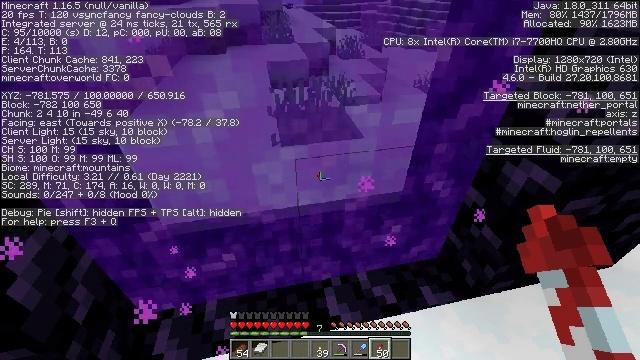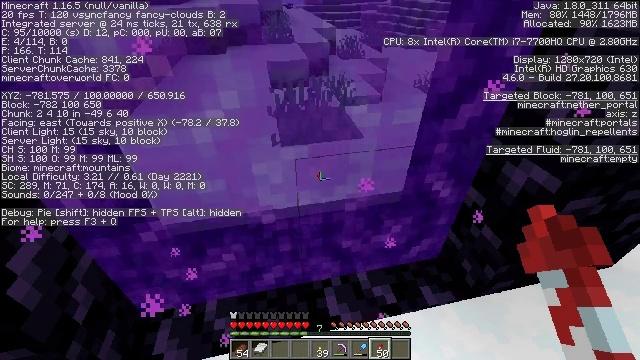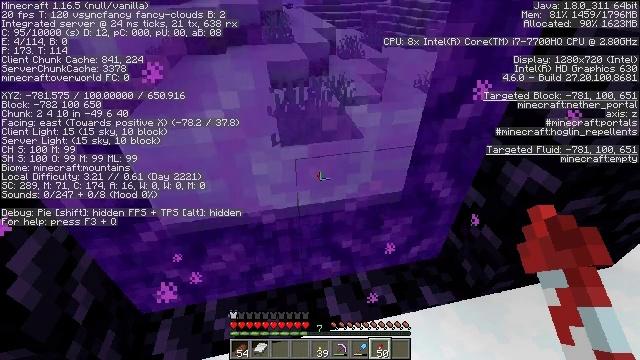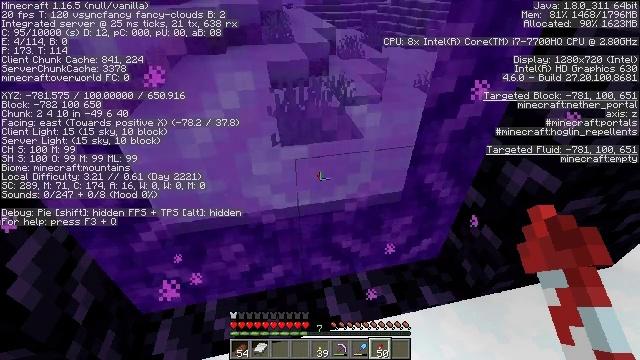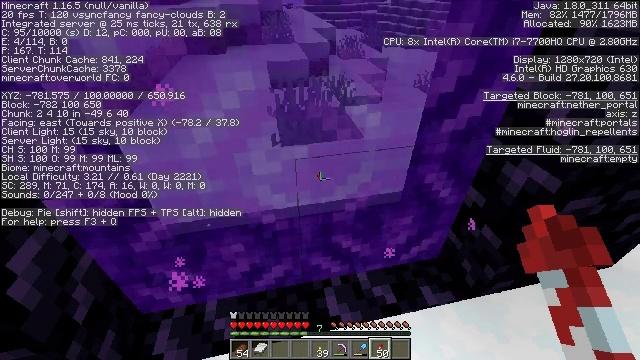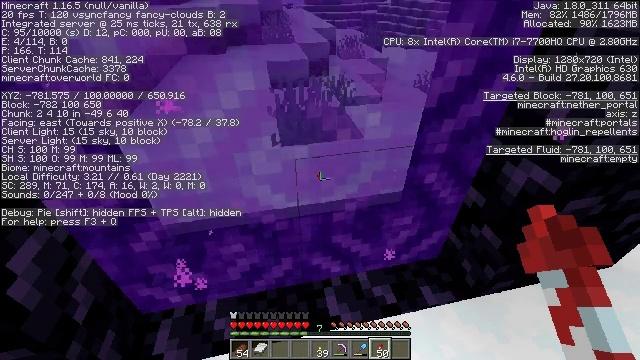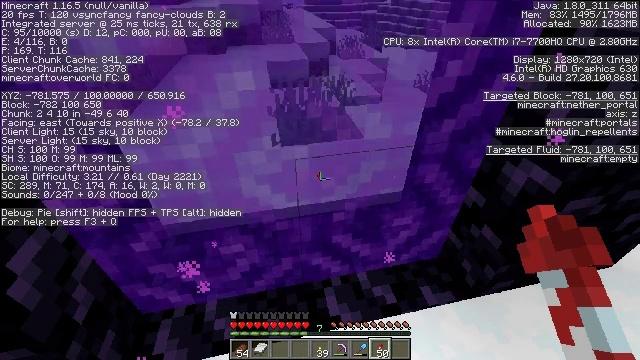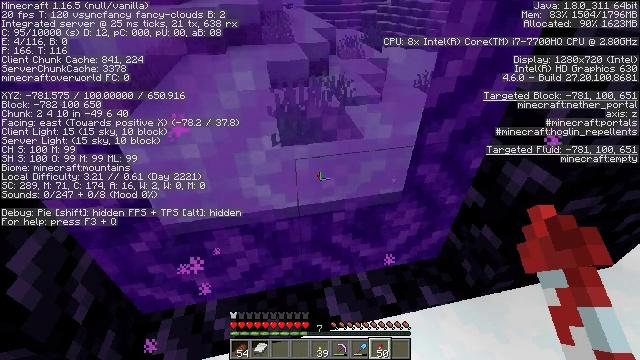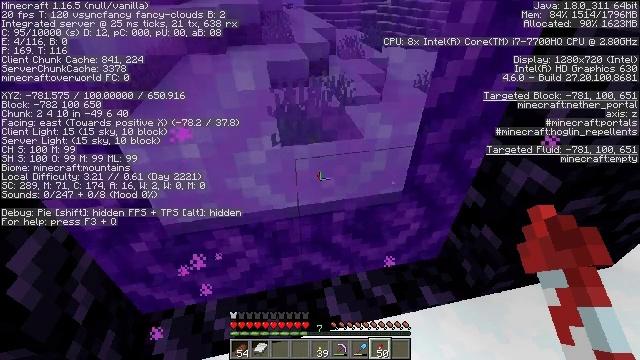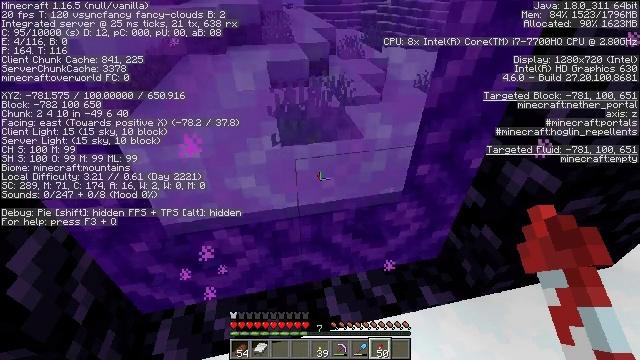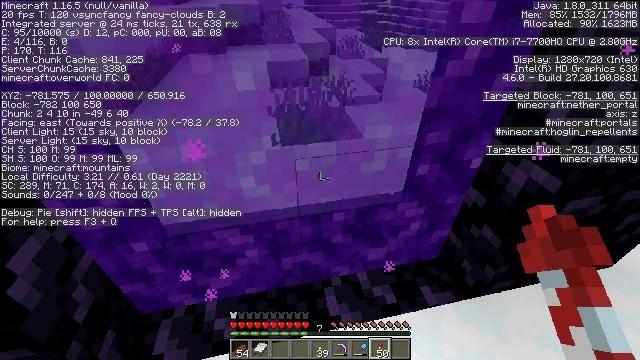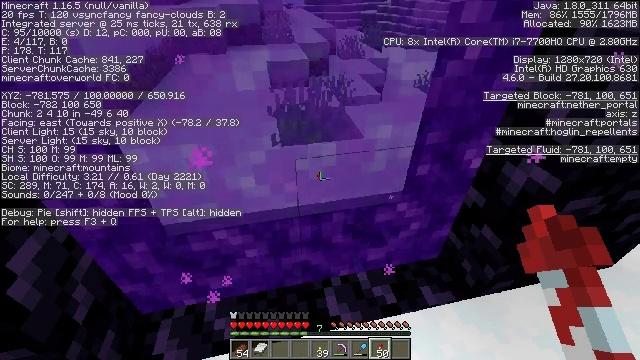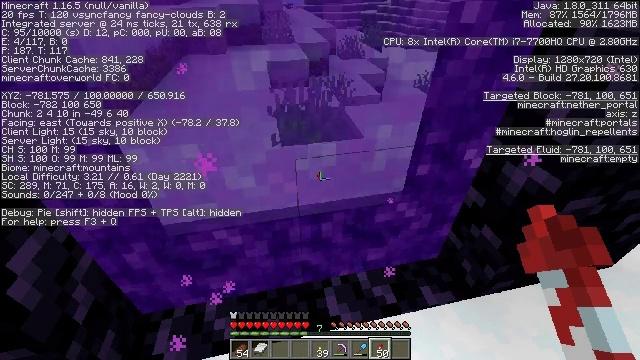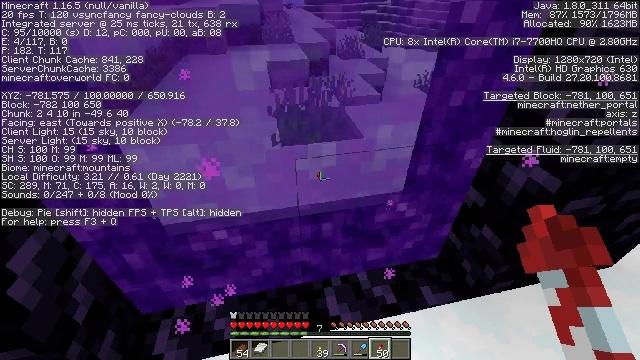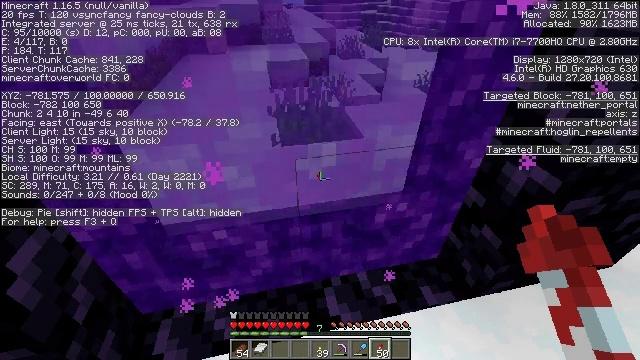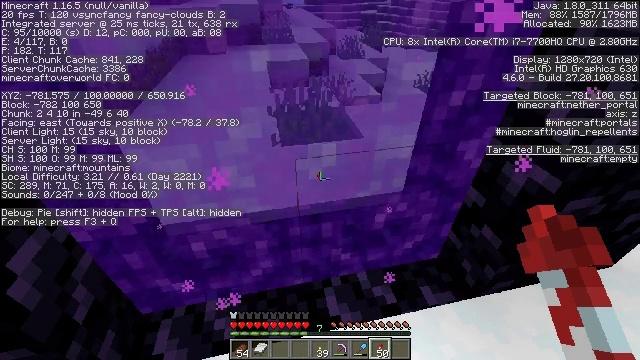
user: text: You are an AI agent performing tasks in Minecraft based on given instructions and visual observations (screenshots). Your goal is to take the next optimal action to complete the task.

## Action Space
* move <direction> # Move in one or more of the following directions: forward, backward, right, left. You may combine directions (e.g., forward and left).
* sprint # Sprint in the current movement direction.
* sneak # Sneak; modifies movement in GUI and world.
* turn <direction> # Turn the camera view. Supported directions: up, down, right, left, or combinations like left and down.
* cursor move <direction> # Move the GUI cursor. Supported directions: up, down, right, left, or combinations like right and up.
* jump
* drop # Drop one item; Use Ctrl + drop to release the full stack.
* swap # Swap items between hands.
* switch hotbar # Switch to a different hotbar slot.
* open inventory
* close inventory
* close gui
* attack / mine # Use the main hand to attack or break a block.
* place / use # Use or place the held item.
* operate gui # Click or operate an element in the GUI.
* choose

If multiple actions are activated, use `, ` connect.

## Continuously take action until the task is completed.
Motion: motion action
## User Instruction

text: Break the ice to collect it.
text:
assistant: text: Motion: no_op
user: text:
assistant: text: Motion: no_op
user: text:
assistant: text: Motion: no_op
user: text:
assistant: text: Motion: no_op
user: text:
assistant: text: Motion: no_op
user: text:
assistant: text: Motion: no_op
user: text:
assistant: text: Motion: no_op
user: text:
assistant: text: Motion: no_op
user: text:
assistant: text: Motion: no_op
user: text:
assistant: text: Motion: no_op
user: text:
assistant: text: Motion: no_op
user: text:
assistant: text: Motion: no_op
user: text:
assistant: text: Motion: no_op
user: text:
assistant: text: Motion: no_op
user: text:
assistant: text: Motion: no_op
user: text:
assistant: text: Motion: no_op
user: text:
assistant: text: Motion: no_op
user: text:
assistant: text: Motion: no_op
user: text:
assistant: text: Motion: no_op
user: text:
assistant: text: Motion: no_op
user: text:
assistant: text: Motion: no_op
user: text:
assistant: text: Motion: no_op
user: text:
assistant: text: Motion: no_op
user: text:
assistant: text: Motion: no_op
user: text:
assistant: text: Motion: no_op
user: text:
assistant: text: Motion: no_op
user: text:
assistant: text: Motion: no_op
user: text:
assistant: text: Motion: no_op
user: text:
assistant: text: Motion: no_op
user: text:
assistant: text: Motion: no_op